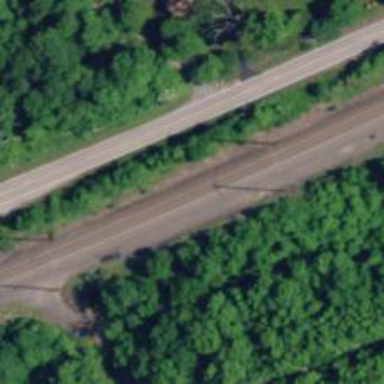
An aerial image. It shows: Railway with electrified contact lines.